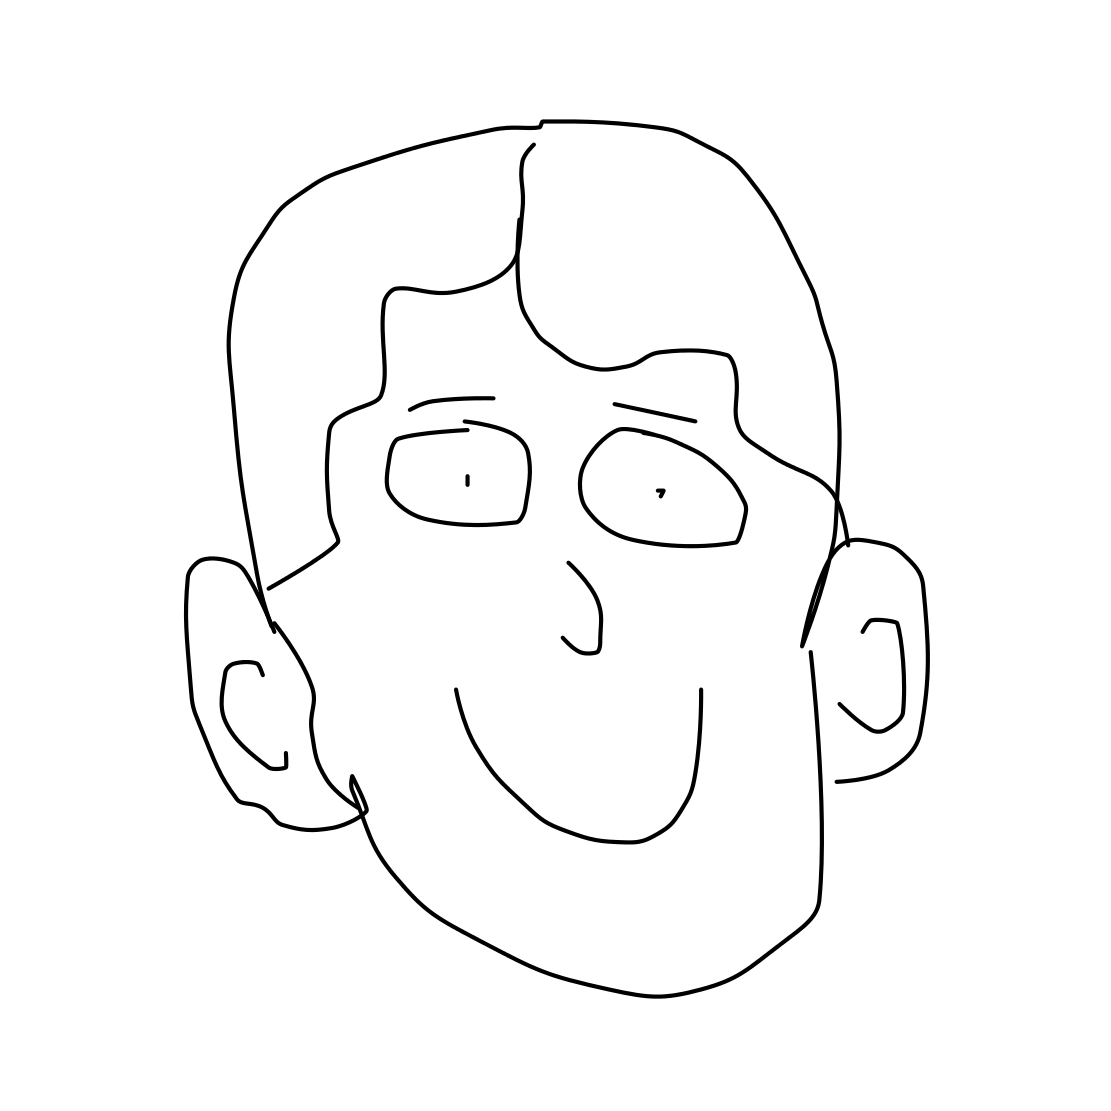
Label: head